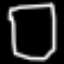
Label: square